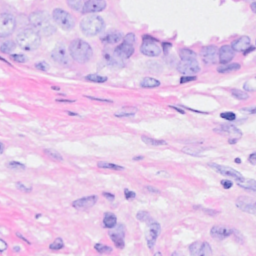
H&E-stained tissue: Breast